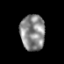
Tissue: prostate
Cell type: T cells
Senescence score: 0.3365
Nuclear area (px): 859
Mean DAPI intensity: 139.267